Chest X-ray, PA view. Patient: 56 years old, sex M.
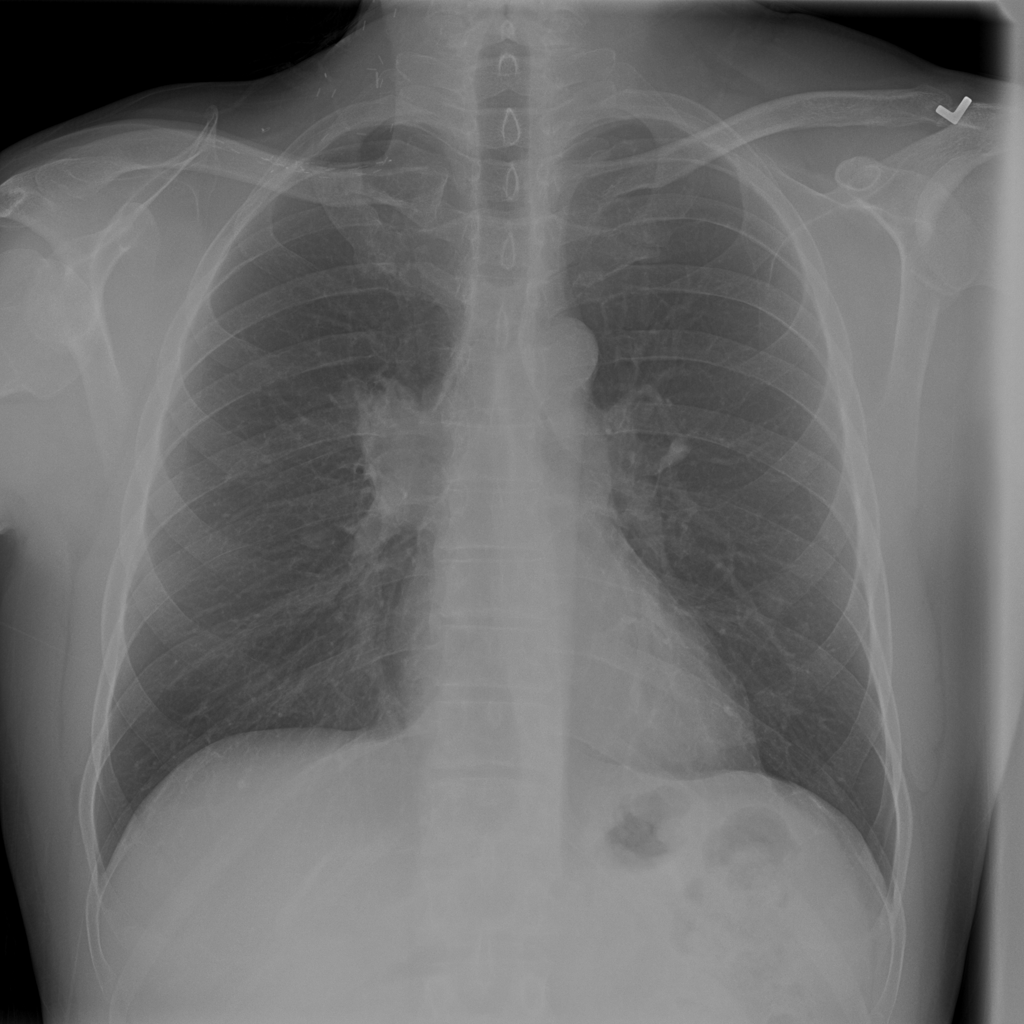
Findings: Mass